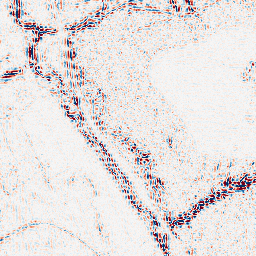
Category: wavelet
Decomposition family: wavelet_dwt
Decomposition parameters: wavelet: coif2
level: 2
Upsampling method: regularized
Upsampling parameters: scale: 2
lambda_reg: 0.001
Upsampling scale: 2